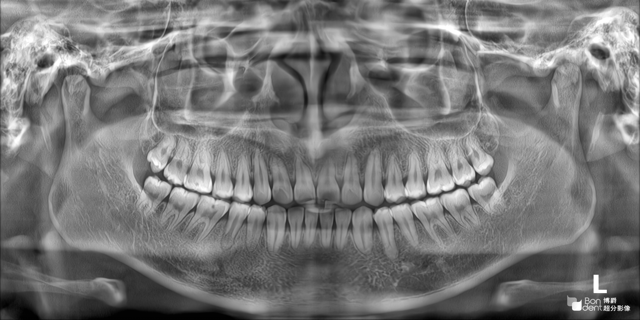
adult